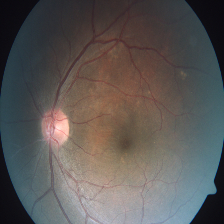
Diabetic retinopathy grade: Severe